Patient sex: M
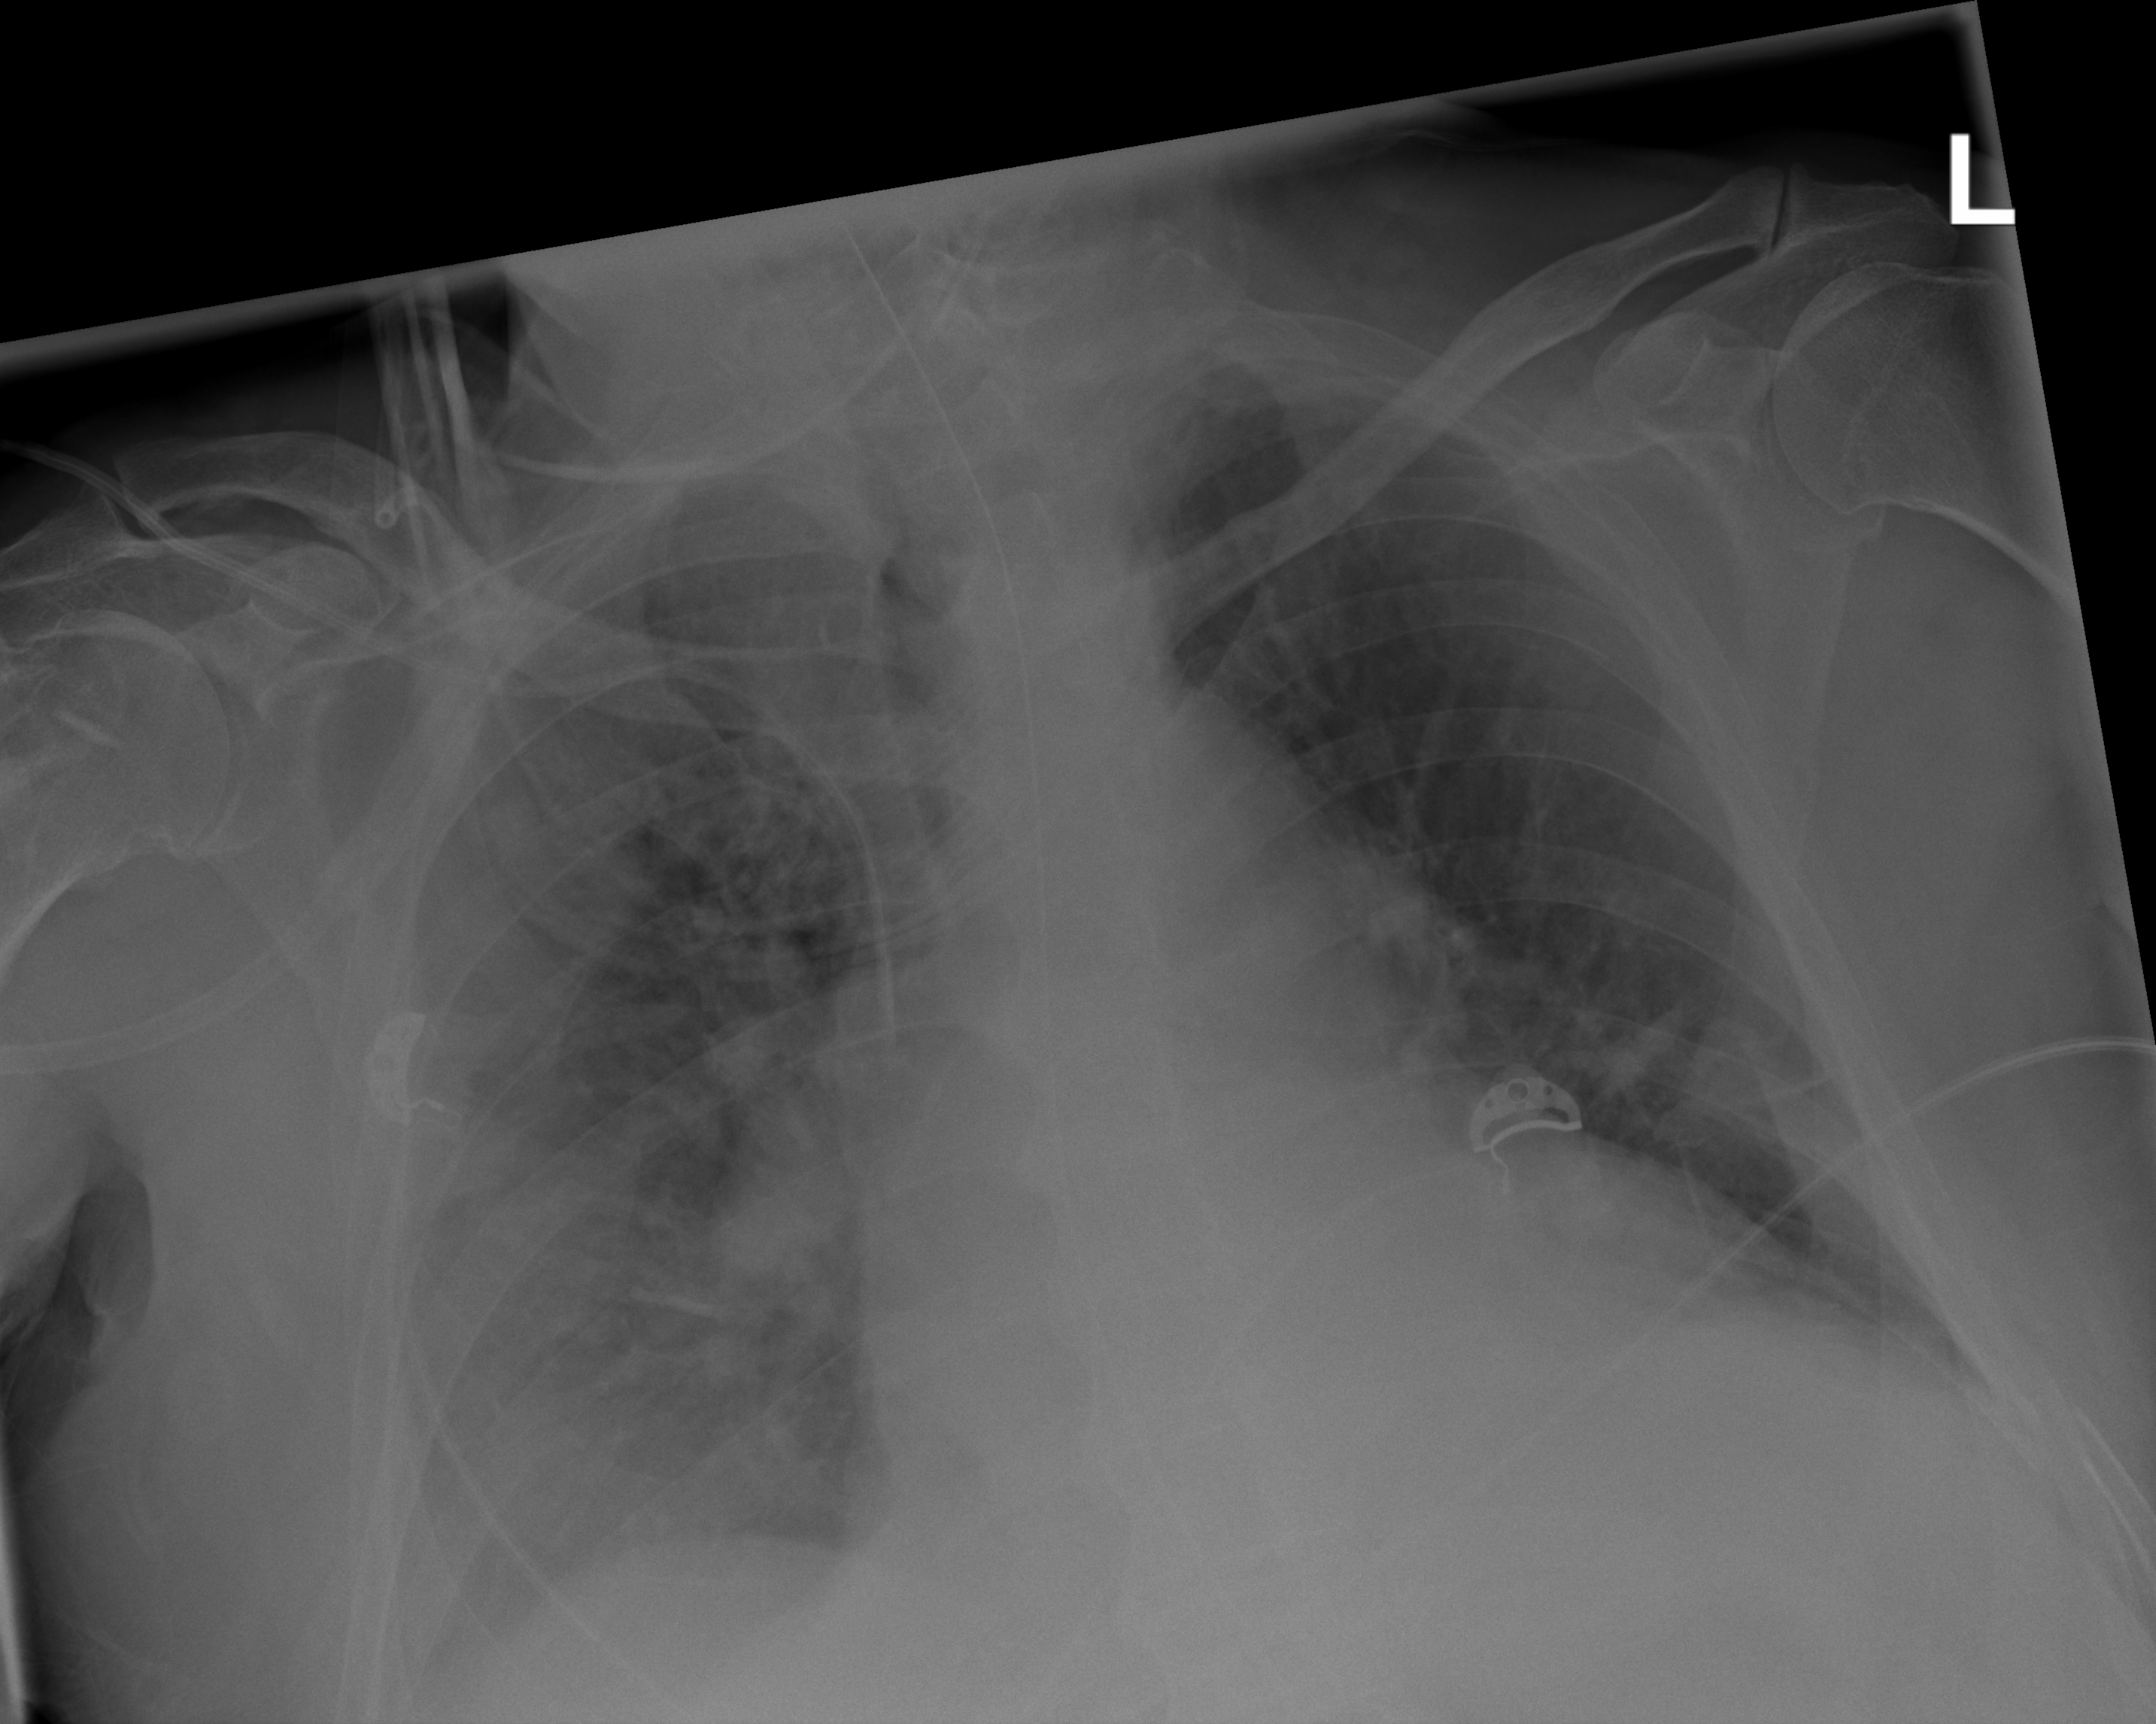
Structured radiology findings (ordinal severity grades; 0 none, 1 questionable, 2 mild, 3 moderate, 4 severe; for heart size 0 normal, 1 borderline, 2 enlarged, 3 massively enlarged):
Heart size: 2
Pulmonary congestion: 2
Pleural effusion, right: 3
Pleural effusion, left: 2
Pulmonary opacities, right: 0
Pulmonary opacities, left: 0
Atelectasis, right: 3
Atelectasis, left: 2